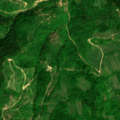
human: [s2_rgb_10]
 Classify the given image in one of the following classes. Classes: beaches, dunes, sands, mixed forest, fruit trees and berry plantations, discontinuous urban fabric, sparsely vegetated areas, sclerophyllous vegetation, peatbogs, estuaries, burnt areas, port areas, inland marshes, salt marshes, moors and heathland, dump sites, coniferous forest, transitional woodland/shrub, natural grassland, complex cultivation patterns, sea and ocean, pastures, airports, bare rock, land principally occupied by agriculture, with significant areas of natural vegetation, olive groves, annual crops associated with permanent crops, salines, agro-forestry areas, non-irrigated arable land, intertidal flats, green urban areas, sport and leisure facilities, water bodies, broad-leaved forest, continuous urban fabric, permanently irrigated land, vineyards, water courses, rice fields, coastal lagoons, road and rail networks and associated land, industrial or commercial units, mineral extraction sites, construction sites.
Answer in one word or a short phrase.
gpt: complex cultivation patterns, land principally occupied by agriculture, with significant areas of natural vegetation, broad-leaved forest, transitional woodland/shrub